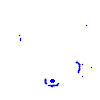
Particle: kaon